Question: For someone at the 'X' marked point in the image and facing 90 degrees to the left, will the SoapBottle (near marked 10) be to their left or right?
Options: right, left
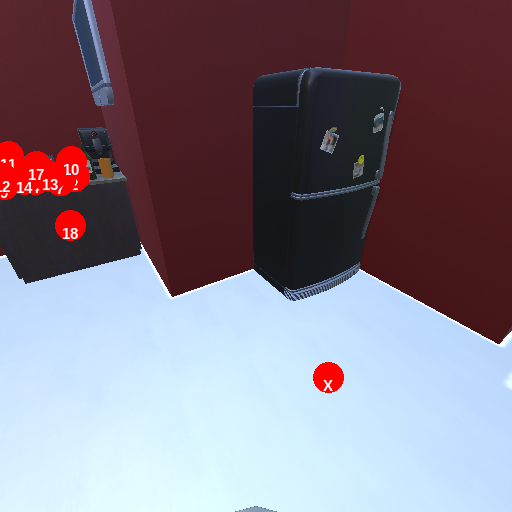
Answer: right